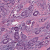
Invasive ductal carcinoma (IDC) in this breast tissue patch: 1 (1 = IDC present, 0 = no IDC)